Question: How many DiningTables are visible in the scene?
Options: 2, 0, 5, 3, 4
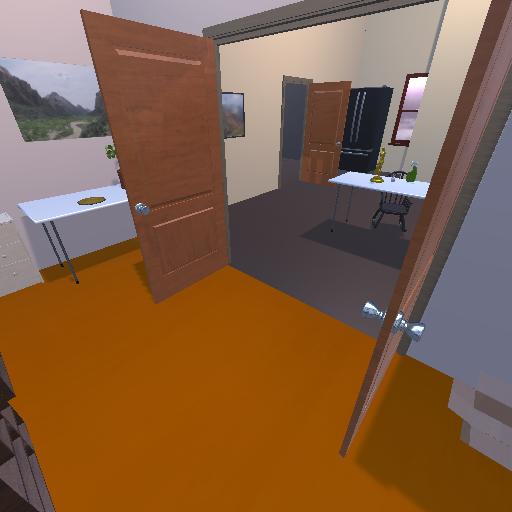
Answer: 2